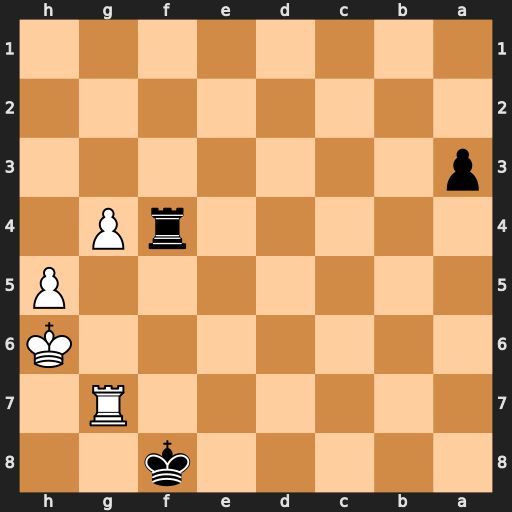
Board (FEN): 5k2/6R1/7K/7P/5rP1/p7/8/8
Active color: b
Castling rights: -
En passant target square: -
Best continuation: Ra4 Rg5 a2